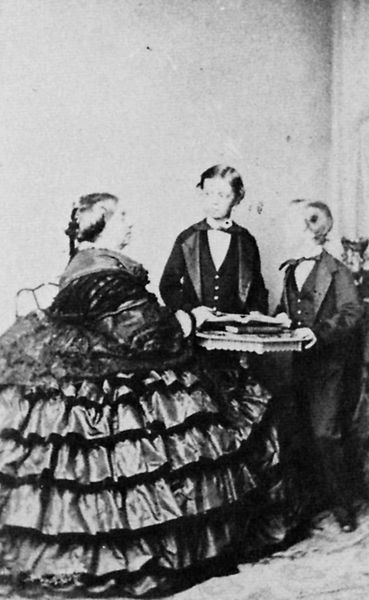
Titel: Herzogin von Parma und ihre Söhne
Künstler: Franck
Standort: Paris
Institution: Bibliothèque Nationale
Schlagwörter: kopf, mann, umhang, weiß, frauen, menschen, sitzen, frau, frisur, frisuren, grau, haar, hell, hut, kleid, licht, männer, profil, raum, schwarz, stuhl, szene, tisch, zimmer, blick, dame, tuch, haube, hochformat, rock, schleife, alt, anzug, anzüge, blond, hemd, jacke, kellner, mütze, blass, bluse, diener, falten, kleidung, spitze, stehen, tablett, bildnis, innenraum, portrait, porträt, rückenlehne, haare, interieur, sitzend, stehend, drei, familie, familienporträt, kind, mutter, paar, personen, schleifen, england, scheitel, schultern, seide, kinder, rund, bücher, ecke, zwei, lehrerin, schuhe, schule, unterricht, jungen, knaben, kahl, monochrom, men, people, white, women, frack, black, dick, dress, formal, gray, hair, lady, nose, old, painting, room, skirt, table, wall, woman, zopf, lesen, stufen, junge, rüschen, knöpfe, fliege, sakko, weste, foto, fotografie, photographie, fett, spiel, knabe, buch, schwarz-weiß, bürgertum, schuh, festlich, photo, biedermeier, besuch, servieren, schlips, hubi, schwul, frisue, üppig, schultertuch, man, empfang, girl, young, viktorianisch, boy, suit, elisabeth, königin, volant, livree, lernen, oma, black and white, erinnerung, gaze, graustufen, fotographie, mother, mouth, buttons, books, jacket, grossmutter, krinoline, reifrock, victoria, tie, söhne, children, scene, suits, enkel, vest, family, queen, gazing, prächtig, rundtisch, book, viktoria, doof, kids, herzogin, opulent, verblichen, son, standing, photograph, photography, königin viktoria, boys, big, überrock, reifenrock, enkelkinder, empfang tablett innen, etagenfalten, innnen, jung´s, meann, queen victoria, scheitelunterrock, unoform, fat, te, 2, brüger, waiter, neffen, mum, tuxedo, good, give, rüschenrock, brothers, server, reifrpck, sons, paintinmg, nefoto